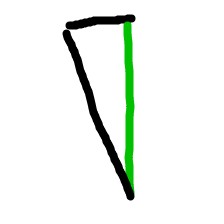
Shape: triangle